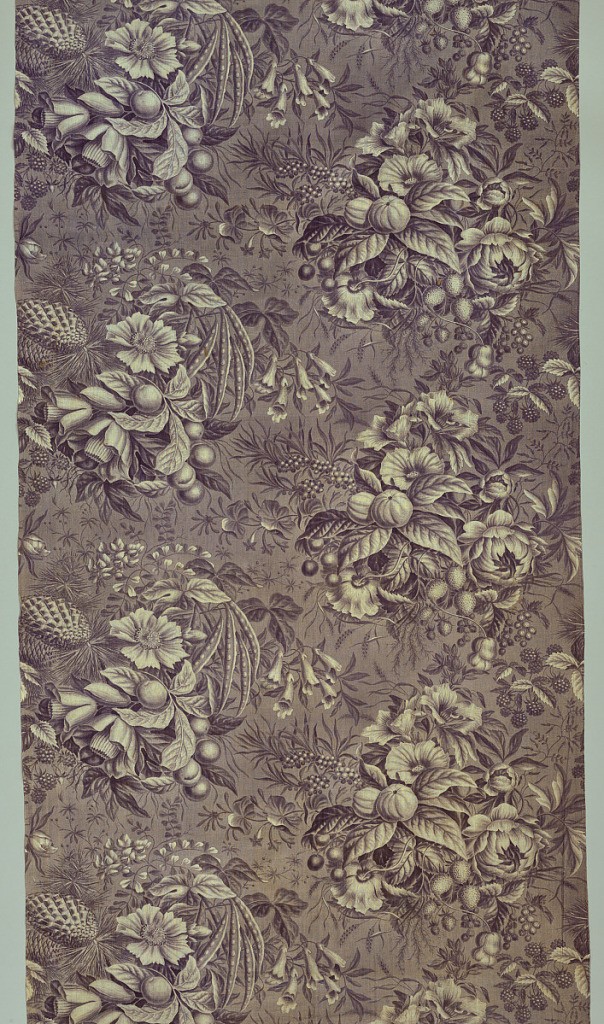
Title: Textile
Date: late 19th century
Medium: cotton Technique: printed by engraved roller
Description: Gray ground showing a design of large scale, natural size groups of fruit and flowers, in staggered repeats, in shades of lavender, grey and white.